Field crop: maize
Growth stage: 2
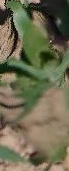
Species: maize